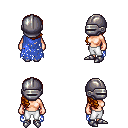
a pixel art fantasy rpg character, female body template, human, light skin, blue tattered cape, white pants, brunette right-swept hairstyle, metal helm, metal boots, four views (front, back, left, right), 2x2 character sprite sheet, small pixel art, hard edges, no anti-aliasing